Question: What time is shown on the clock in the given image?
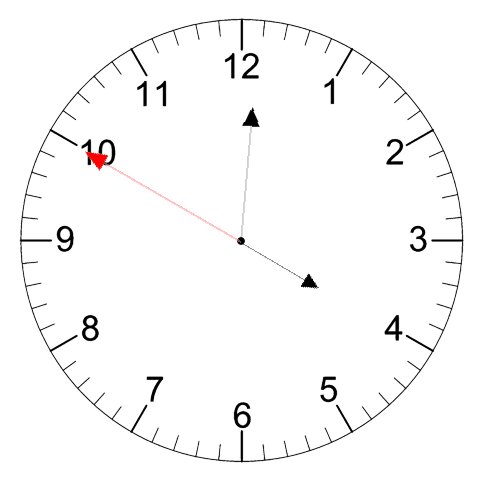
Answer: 04:00:50